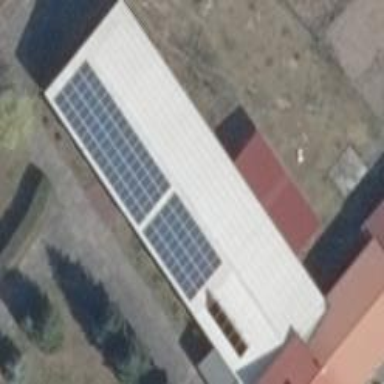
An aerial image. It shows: Small solar photovoltaic panel used as generator to produce electricity.